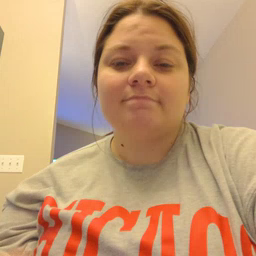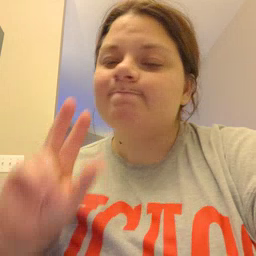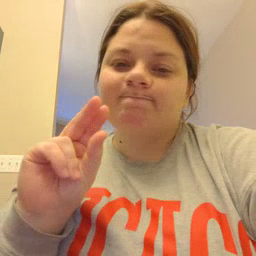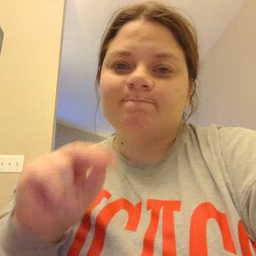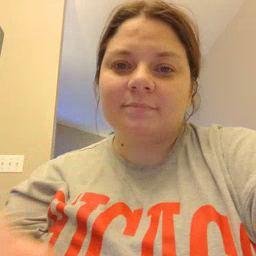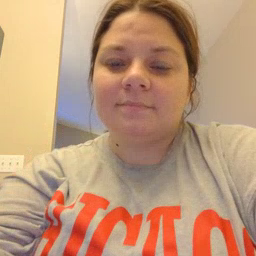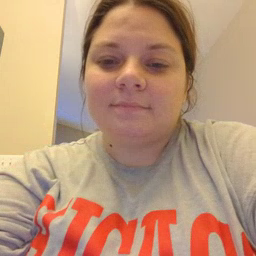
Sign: no